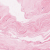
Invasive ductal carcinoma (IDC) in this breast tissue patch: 0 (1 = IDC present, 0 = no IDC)